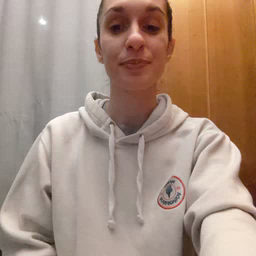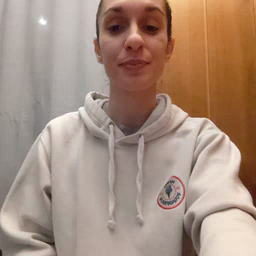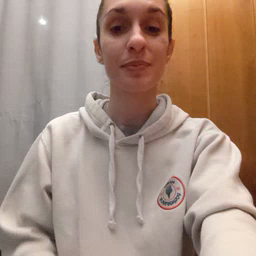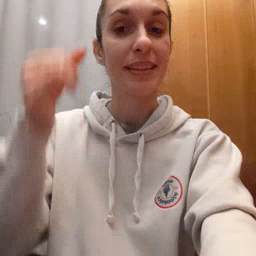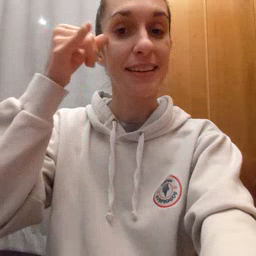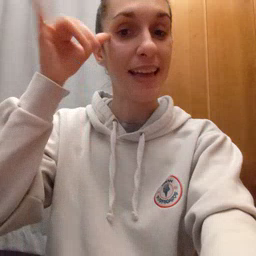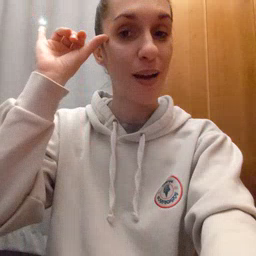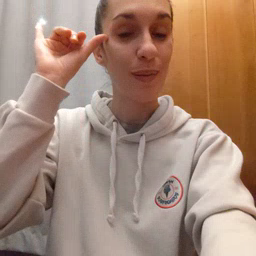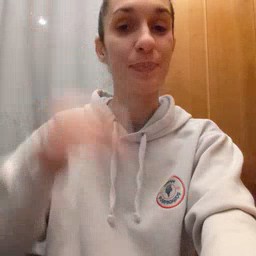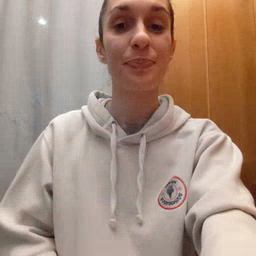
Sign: cow